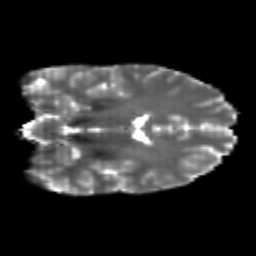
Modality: T2w
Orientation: coronal
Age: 25
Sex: male
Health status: healthy
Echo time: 0.074 s